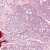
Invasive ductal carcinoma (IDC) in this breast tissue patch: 0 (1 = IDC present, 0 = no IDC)